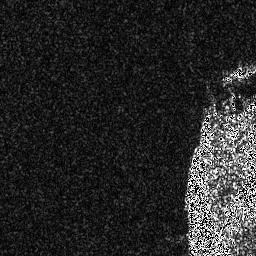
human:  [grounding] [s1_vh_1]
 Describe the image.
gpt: In the satellite image, there is  <ref>1 medium ship </ref> <box>[[86, 25, 99, 32, 0]]</box> located at top right.